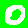
Digit: 0